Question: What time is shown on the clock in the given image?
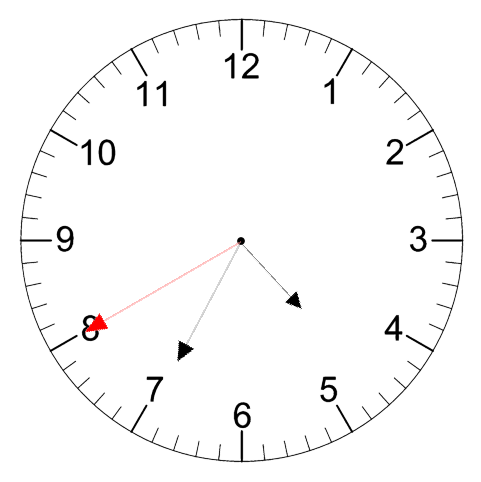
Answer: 04:34:40